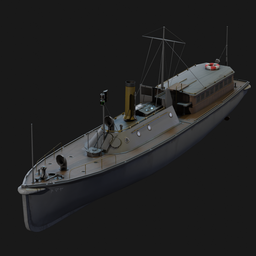
Label: mechanical